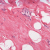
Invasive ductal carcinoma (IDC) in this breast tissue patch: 0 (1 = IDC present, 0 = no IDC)